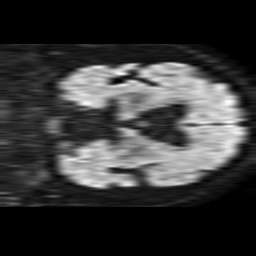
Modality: TRACE
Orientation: coronal
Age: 77
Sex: male
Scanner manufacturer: philips
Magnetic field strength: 1.5 T
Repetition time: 3.517 s
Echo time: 0.07078 s